Question: How to make a single radio button like the image below.

This is what I tried. Anyone can help?
'''
RadioListTile(
title: Row(
children: [
///use your image
CountryFlags.flag(
'bh',
width: 20,
height: 20,
borderRadius: 5,
),
Text(" Bahrain"),
],
),
value: "Bahrain",
groupValue: "bahrain",
shape: RoundedRectangleBorder(
borderRadius: BorderRadius.circular(10)),
onChanged: (value) {
setState(() {});
},
),
'''
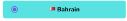
Answer: You can use 'MainAxisAlignment.center'
'''
RadioListTile(
tileColor: Colors.cyanAccent,
title: Row(
mainAxisAlignment: MainAxisAlignment.center,
children: [
///use your image
Icon(Icons.flag),
Text(
"Bahrain",
style: TextStyle(
color: Colors.black,
),
),
],
),
'''